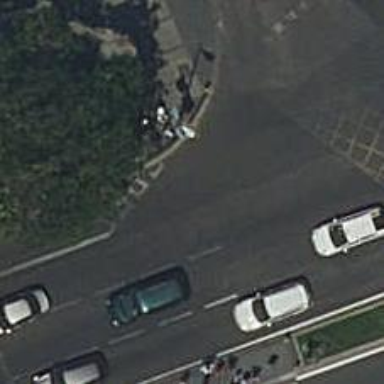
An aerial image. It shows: Kerb barrier.